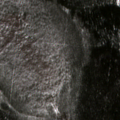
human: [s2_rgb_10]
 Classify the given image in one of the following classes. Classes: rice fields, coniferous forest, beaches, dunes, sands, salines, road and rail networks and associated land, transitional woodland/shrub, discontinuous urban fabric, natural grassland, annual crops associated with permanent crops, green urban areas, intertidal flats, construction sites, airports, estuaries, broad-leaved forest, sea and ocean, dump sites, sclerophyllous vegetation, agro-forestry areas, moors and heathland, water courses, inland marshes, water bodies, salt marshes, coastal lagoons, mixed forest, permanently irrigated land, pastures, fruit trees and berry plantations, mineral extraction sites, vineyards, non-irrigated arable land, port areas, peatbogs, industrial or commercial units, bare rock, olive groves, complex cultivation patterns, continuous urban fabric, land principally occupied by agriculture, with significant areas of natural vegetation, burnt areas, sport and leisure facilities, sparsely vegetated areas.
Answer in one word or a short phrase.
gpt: broad-leaved forest, coniferous forest, transitional woodland/shrub, peatbogs